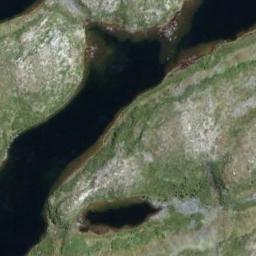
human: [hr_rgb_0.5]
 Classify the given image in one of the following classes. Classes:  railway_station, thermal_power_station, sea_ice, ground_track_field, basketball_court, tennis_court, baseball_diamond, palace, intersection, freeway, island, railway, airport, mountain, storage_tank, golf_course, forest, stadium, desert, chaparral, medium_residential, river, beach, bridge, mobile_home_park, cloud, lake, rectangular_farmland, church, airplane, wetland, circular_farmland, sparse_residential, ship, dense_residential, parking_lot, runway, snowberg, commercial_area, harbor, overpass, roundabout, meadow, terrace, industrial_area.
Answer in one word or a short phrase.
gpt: wetland